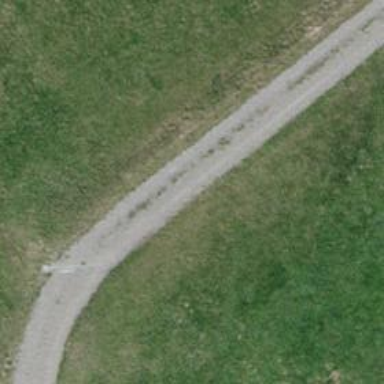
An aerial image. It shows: Track with compacted grade3 surface.